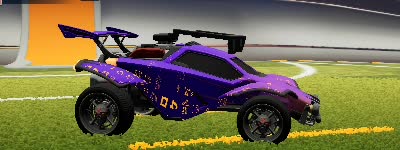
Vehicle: octane